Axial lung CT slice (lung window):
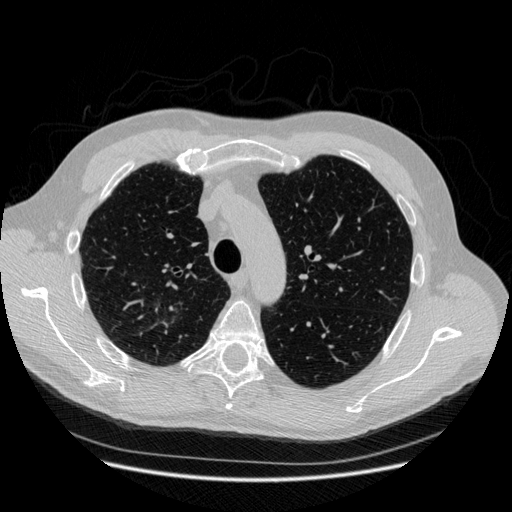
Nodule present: no